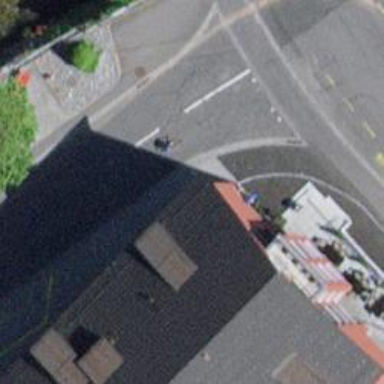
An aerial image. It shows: Restaurant.